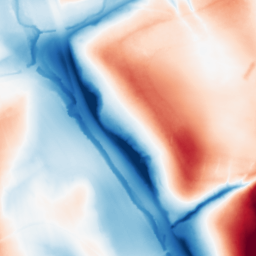
Category: classical
Decomposition family: gaussian_anisotropic
Decomposition parameters: sigma_x: 50
sigma_y: 5
Upsampling method: linear_exact
Upsampling parameters: scale: 2
Upsampling scale: 2